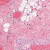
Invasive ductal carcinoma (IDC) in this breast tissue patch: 0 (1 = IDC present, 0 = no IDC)